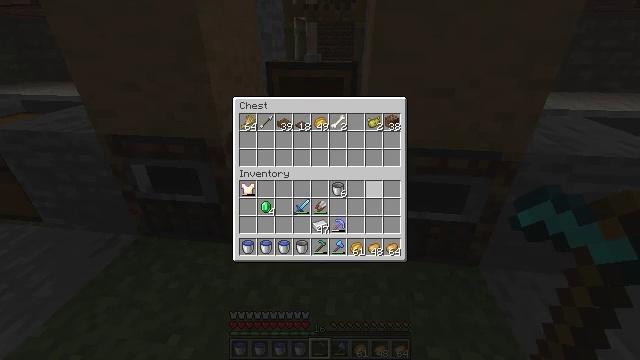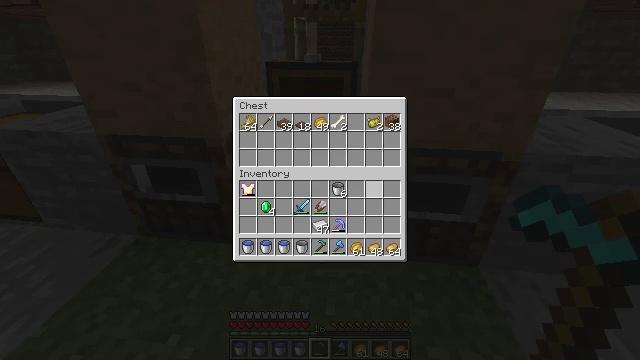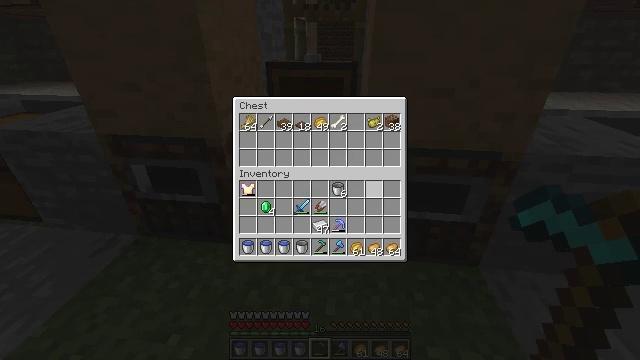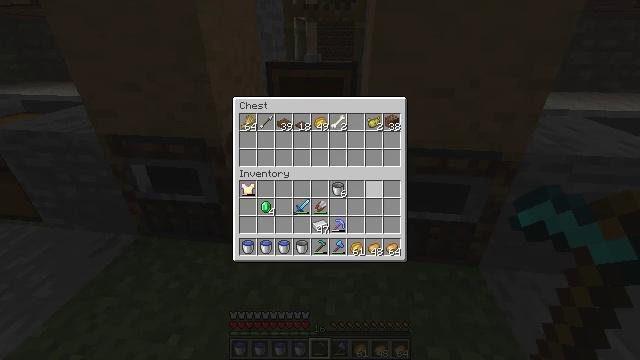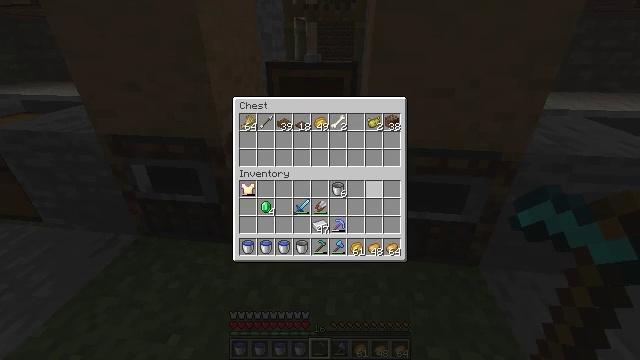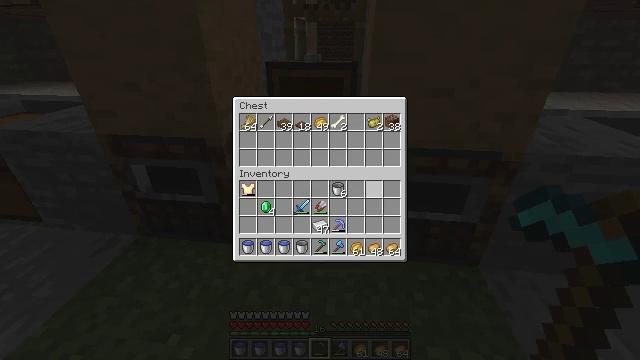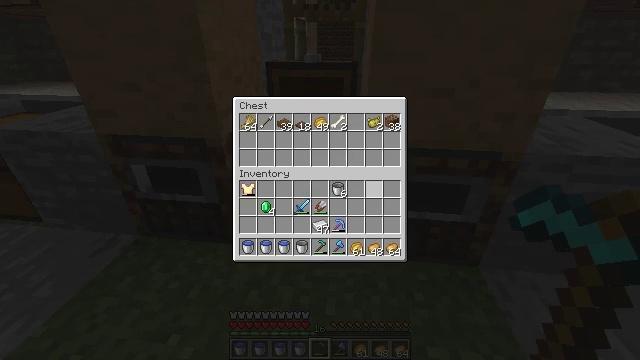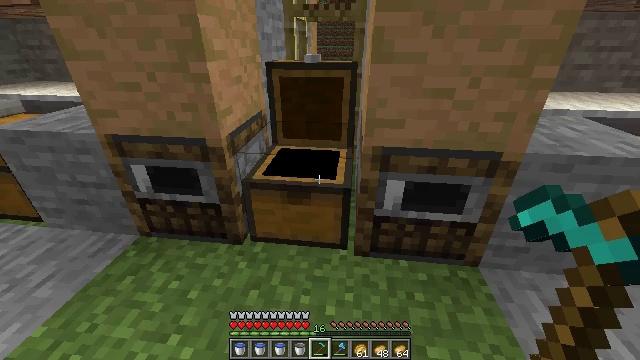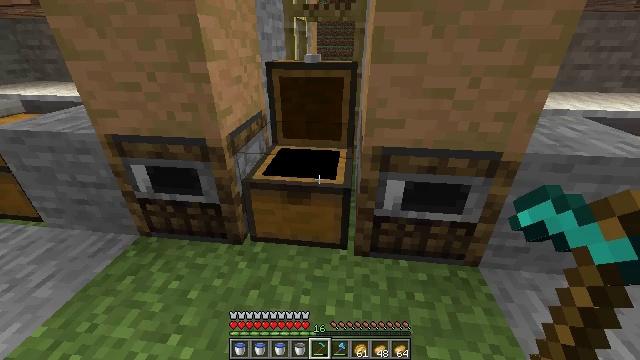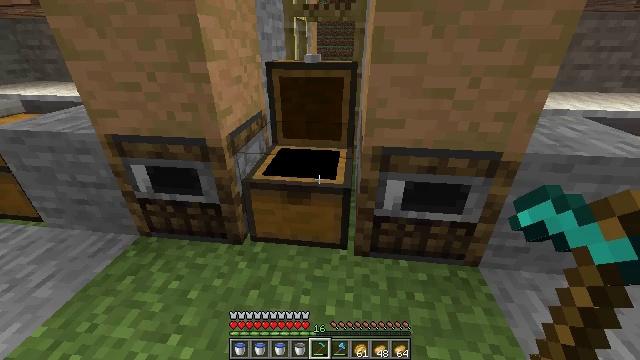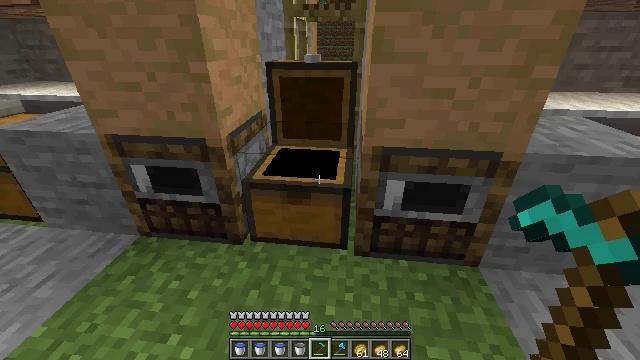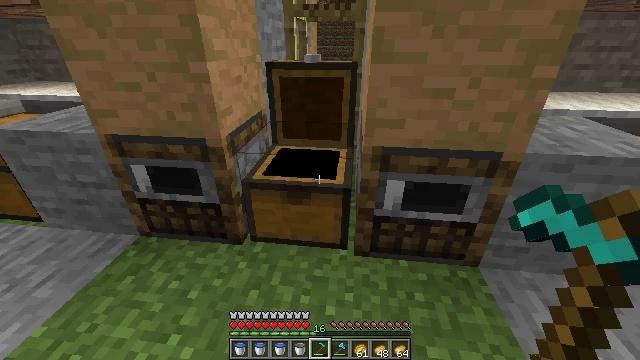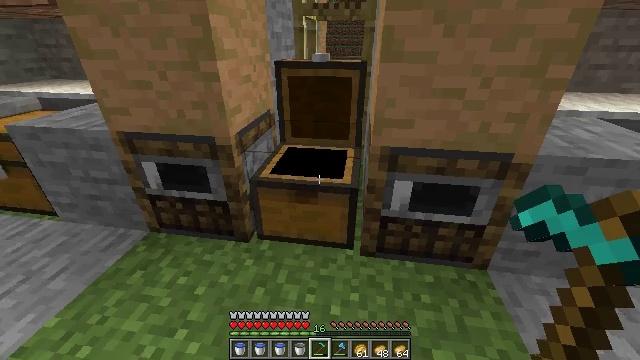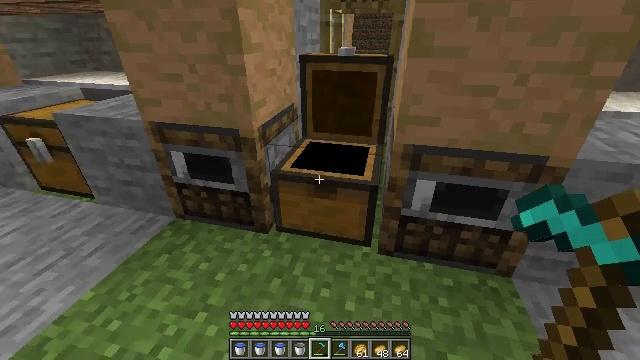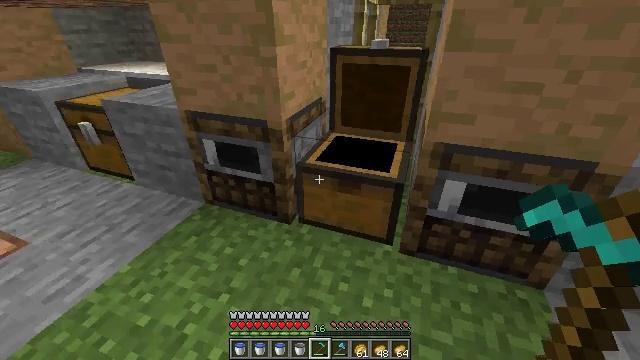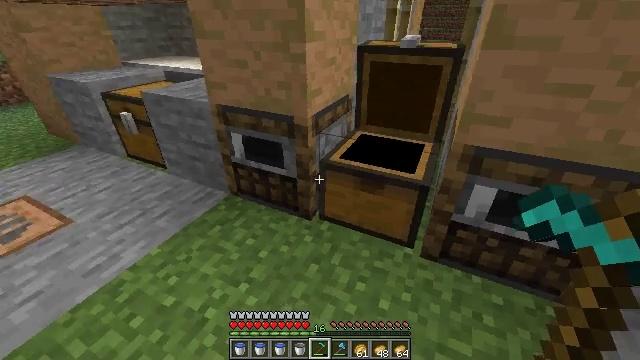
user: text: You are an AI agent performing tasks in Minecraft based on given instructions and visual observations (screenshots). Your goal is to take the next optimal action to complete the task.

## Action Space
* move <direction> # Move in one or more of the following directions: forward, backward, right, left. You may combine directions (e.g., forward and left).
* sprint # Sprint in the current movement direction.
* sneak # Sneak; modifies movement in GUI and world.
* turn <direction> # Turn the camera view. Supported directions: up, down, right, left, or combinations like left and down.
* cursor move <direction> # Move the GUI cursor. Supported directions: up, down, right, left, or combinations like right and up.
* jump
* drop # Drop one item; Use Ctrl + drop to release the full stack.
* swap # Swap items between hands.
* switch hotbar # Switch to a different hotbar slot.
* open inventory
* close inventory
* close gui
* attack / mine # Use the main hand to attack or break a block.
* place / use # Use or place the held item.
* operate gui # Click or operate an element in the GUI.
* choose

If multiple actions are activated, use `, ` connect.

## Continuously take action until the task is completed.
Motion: motion action
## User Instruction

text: Gather potatoes by left-clicking.
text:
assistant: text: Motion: no_op
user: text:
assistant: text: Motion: no_op
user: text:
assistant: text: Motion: no_op
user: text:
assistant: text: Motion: no_op
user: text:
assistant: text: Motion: no_op
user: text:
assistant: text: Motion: no_op
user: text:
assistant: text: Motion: no_op
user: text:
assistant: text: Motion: no_op
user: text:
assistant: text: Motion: close gui
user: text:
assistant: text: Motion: no_op
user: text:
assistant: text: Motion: no_op
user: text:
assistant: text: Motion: no_op
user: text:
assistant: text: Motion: turn left
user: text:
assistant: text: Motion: turn left and down
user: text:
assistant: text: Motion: turn left and down
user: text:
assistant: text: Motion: turn left
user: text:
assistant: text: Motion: turn left
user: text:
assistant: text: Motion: turn left and up
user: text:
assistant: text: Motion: turn left and up
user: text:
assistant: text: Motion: turn left and up
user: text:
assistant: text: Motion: turn left and up
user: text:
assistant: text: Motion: turn left and up
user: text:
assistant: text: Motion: turn left
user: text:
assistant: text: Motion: no_op
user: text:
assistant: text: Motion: no_op
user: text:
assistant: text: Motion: no_op
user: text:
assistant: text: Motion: no_op
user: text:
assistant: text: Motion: no_op
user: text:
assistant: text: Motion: no_op
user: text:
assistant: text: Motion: no_op